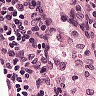
Metastatic tissue present: no